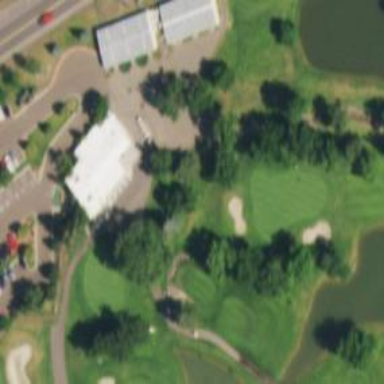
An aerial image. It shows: Service road used as golf cart path.